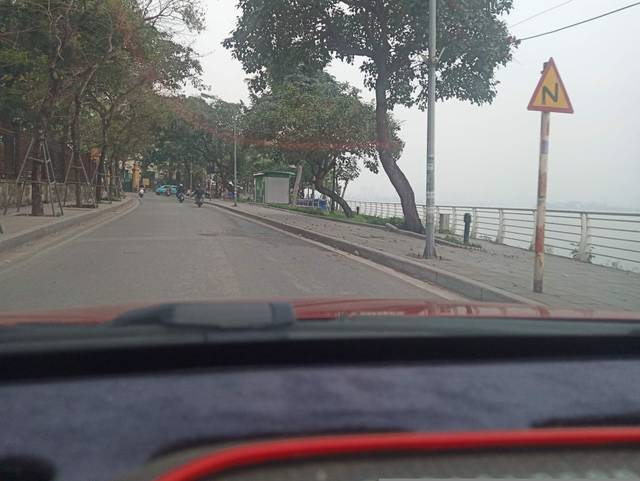
Region: Vietnam
Coordinates: 21.044, 105.832